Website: macys
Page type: billing-address
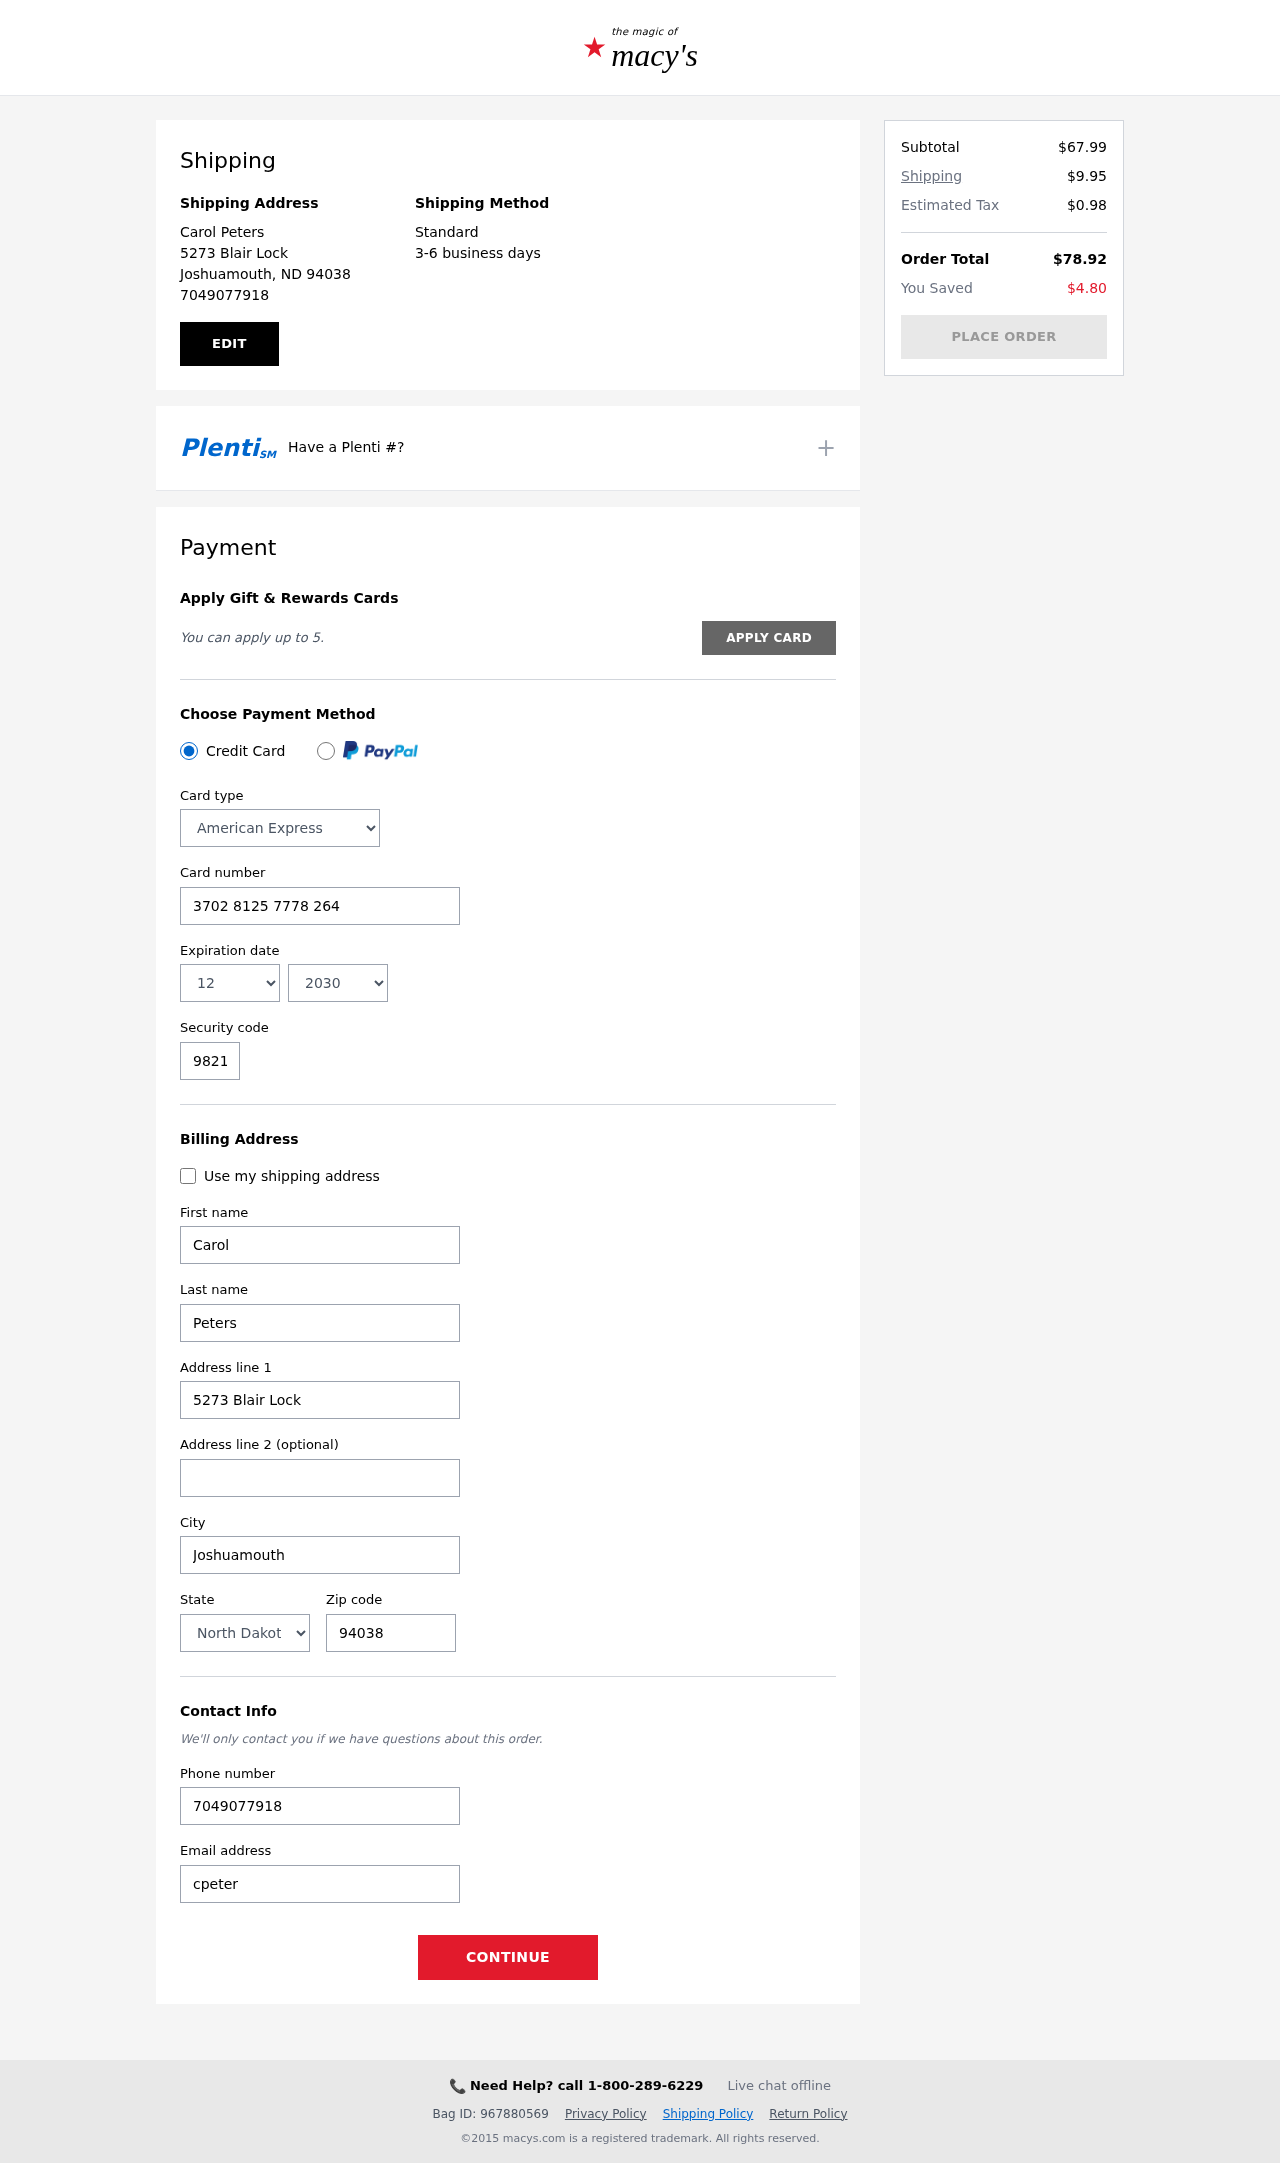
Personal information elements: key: PII_CARD_CVV
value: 9821
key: PII_CARD_EXPIRY_MONTH
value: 12
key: PII_CARD_EXPIRY_YEAR
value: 30
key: PII_CARD_NUMBER
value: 3702 8125 7778 264
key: PII_CARD_TYPE
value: American Express
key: PII_CITY
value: Joshuamouth
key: PII_CITY_STATE_ZIP
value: Joshuamouth, ND 94038
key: PII_EMAIL
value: cpeters@gmail.com
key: PII_FIRSTNAME
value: Carol
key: PII_FULLNAME
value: Carol Peters
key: PII_LASTNAME
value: Peters
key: PII_PHONE
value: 7049077918
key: PII_POSTCODE
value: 94038
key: PII_STATE
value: North Dakota
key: PII_STREET
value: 5273 Blair Lock
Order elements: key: ORDER_SUBTOTAL
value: $67.99
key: ORDER_SHIPPING_COST
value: $9.95
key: ORDER_TAX
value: $0.98
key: ORDER_TOTAL
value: $78.92
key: ORDER_SAVINGS
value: $4.80